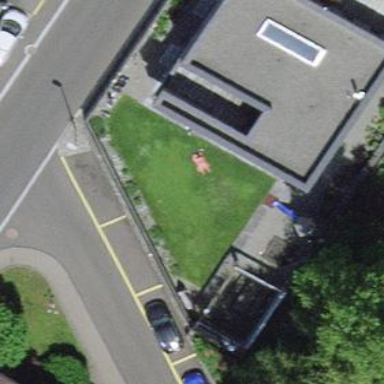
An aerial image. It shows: Street side parking area.